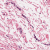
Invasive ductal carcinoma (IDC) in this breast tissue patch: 0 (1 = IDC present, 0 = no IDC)